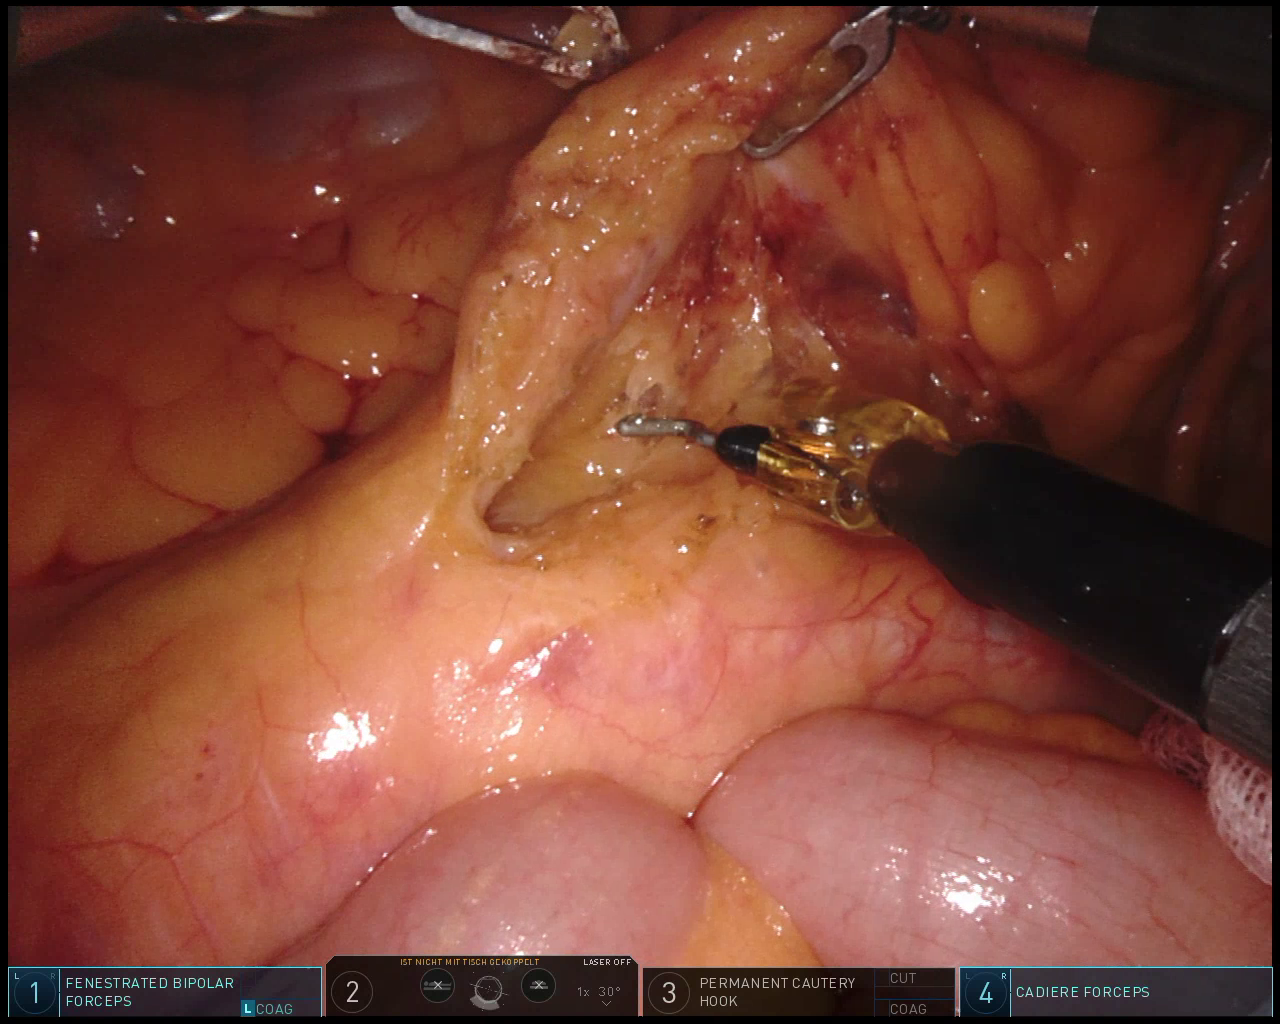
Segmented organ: inferior_mesenteric_artery
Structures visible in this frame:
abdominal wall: no
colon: yes
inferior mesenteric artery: yes
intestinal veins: no
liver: no
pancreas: no
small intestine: yes
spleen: no
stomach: no
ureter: no
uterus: no
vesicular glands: no